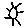
Label: sun